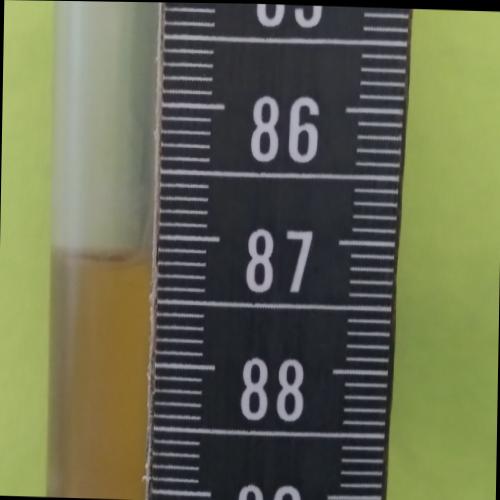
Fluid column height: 87.2 cm